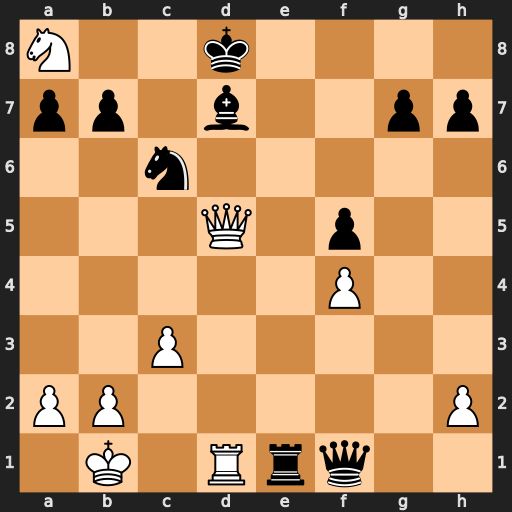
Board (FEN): N2k4/pp1b2pp/2n5/3Q1p2/5P2/2P5/PP5P/1K1Rrq2
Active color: w
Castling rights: -
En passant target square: -
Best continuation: Qxd7#